Current action and preconditions to check: trajectory_clear

Your task: For each precondition in the list above, predict whether it will hold at this action.

Consider the current scene as observed from the mobile robot's camera, and analyze the predicted future states of all dynamic agents (e.g., people, animals, vehicles, or any moving entities) within the NEXT SECOND.

IMPORTANT: Only answer "very likely" if you are absolutely certain—based on strong, clear evidence—that a dynamic agent will violate the precondition in the predicted future state. Do NOT answer "very likely" for unlikely, ambiguous, or low-probability risks.

Ask yourself for each precondition: Is there a high probability, with clear and convincing evidence, that the predicted future states of any dynamic agent will interfere with the predicted future state of the currently executing action within the NEXT SECOND, causing that precondition to fail?

Assess the risk level based on these predictions. Use "likely" or "very likely" if motions create a clear risk of interference.

Use "neutral" or "improbable" if agents are nearby but their predicted paths are clearly diverging or non-conflicting.

Failure Risk Categories: "very improbable", "improbable", "neutral", "likely", "very likely"

Answer Format: Output ONLY the probability_of_failure value from these categories: "very improbable", "improbable", "neutral", "likely", "very likely"

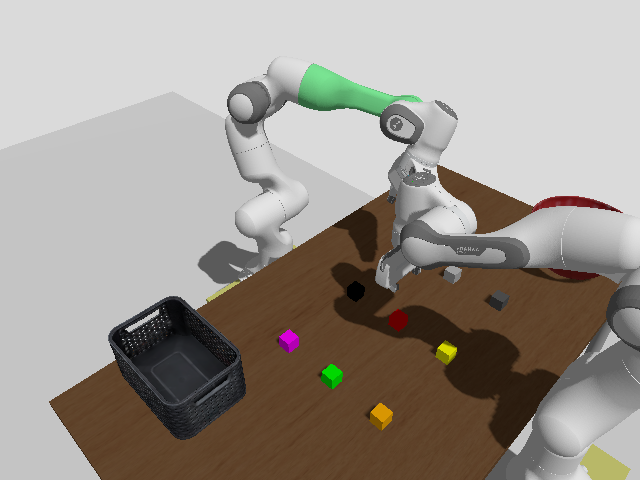

Answer: improbable